在如图所示的圆柱$O_1O_2$中，$AB$为圆$O_1$的直径，$C、D$是$\overset{\frown}{AB}$的两个三等分点，$EA、FC、GB$都是圆柱$O_1O_2$的母线．

\noindent (1) 求证：$FO_1\parallel$平面$ADE$；
\noindent (2) 若$BC=FC=2$，求二面角$A-BF-C$的大小．

\vspace{0.2cm}
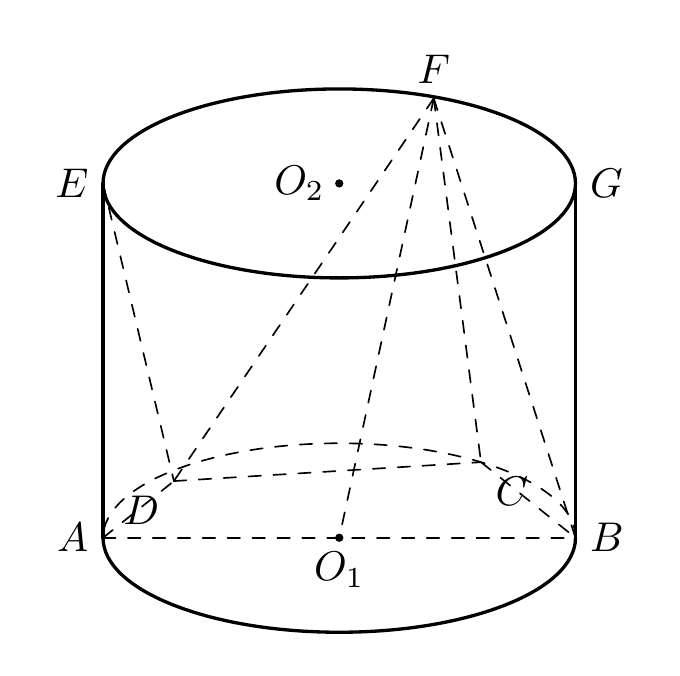
【解答】

\noindent \textbf{【答案】(1) 证明过程见解答；(2) $\boldsymbol{\arctan\sqrt{6}}$}

\vspace{0.1cm}
\noindent \textbf{【分析】}
(1) 先证平面$ADE\parallel$平面$FCO_1$，再由面面平行的性质定理，即可得证；
(2) 连接$AC$，先证$AC\perp$平面$BCF$，取$BF$的中点$H$，连接$CH，AH$，由三垂线定理知$\angle AHC$即为所求二面角的平面角，再利用锐角三角函数求解即可．

\vspace{0.2cm}
\noindent \textbf{【解答】(1)}
证明：连接$CO_1$，
因为$C、D$是$\overset{\frown}{AB}$的两个三等分点，
所以
$$\angle AO_1D=\angle DO_1C=\angle CO_1B=60^\circ,$$
又$O_1A=O_1D=O_1C$，
所以$\triangle AO_1D$和$\triangle DO_1C$都是等边三角形，
所以$AD=DC=O_1A=O_1C$，
所以四边形$ADCO_1$是平行四边形，
所以$AD\parallel O_1C$．

因为$EA、FC$都是圆柱$O_1O_2$的母线，所以$EA\parallel FC$，
又$AD\cap EA=A$，$O_1C\cap FC=C$，$AD、EA\subset$平面$ADE$，$O_1C、FC\subset$平面$FCO_1$，
所以平面$ADE\parallel$平面$FCO_1$，
因为$FO_1\subset$平面$FCO_1$，
所以$FO_1\parallel$平面$ADE$．

\vspace{0.2cm}
\noindent (2) 解：
连接$AC$，则$AC\perp BC$，
因为$FC$是圆柱$O_1O_2$的母线，所以$FC\perp$平面$ABCD$，
又$AC\subset$平面$ABCD$，所以$FC\perp AC$，
又$BC\cap FC=C$，所以$AC\perp$平面$BCF$．

取$BF$的中点$H$，连接$CH，AH$，
因为$BC=FC=2$，所以$CH\perp BF$，且
$$CH=\dfrac{1}{2}BF=\sqrt{2},$$
所以$\angle AHC$即为二面角$A-BF-C$的平面角．

在$\mathrm{Rt}\triangle ACH$中，
$$AC=\sqrt{3}BC=2\sqrt{3},\quad CH=\sqrt{2},$$
所以
$$
\tan\angle AHC=\dfrac{AC}{CH}=\dfrac{2\sqrt{3}}{\sqrt{2}}=\sqrt{6},
$$
故二面角$A-BF-C$的大小为$\boldsymbol{\arctan\sqrt{6}}$．

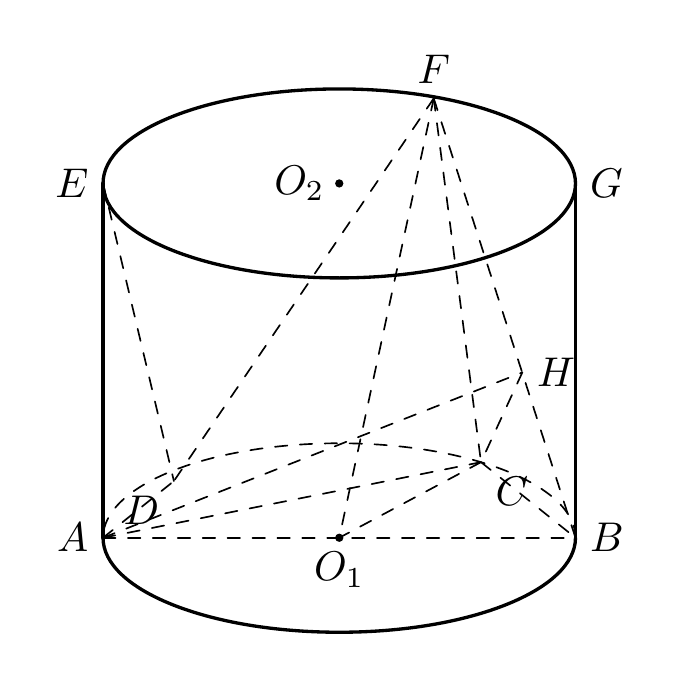